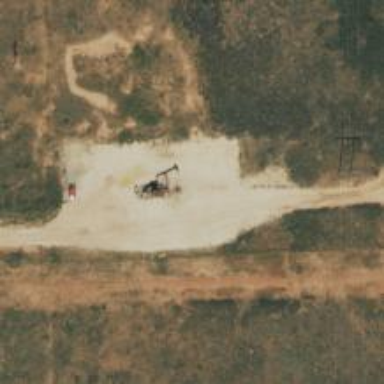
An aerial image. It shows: Petroleum well that is man-made.